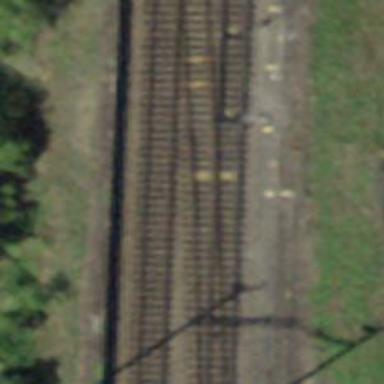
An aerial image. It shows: Single-track railway with electrified contact lines.